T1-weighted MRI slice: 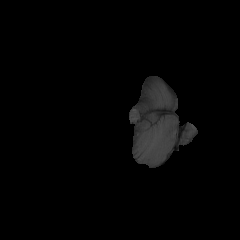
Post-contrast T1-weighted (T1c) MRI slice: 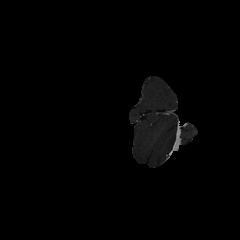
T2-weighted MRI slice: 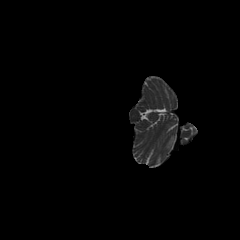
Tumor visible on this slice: no